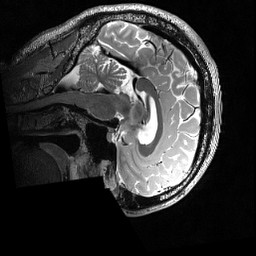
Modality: T2w
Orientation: sagittal
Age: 25
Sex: male
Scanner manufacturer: siemens
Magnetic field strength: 3 T
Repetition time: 3.2 s
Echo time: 0.56 s